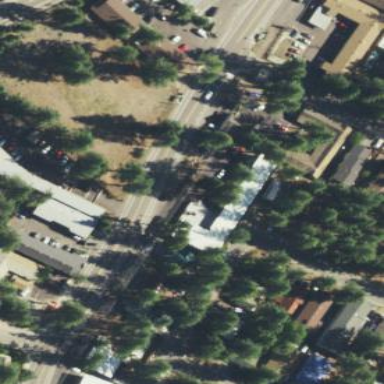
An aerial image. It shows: Building that is motel.